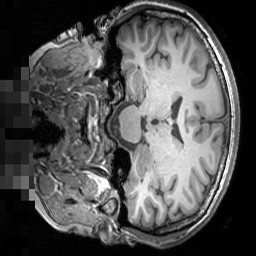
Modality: T1w
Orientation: coronal
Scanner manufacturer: siemens
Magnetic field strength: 3 T
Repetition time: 1.5 s
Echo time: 0.00291 s